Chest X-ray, PA view. Patient: 53 years old, sex M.
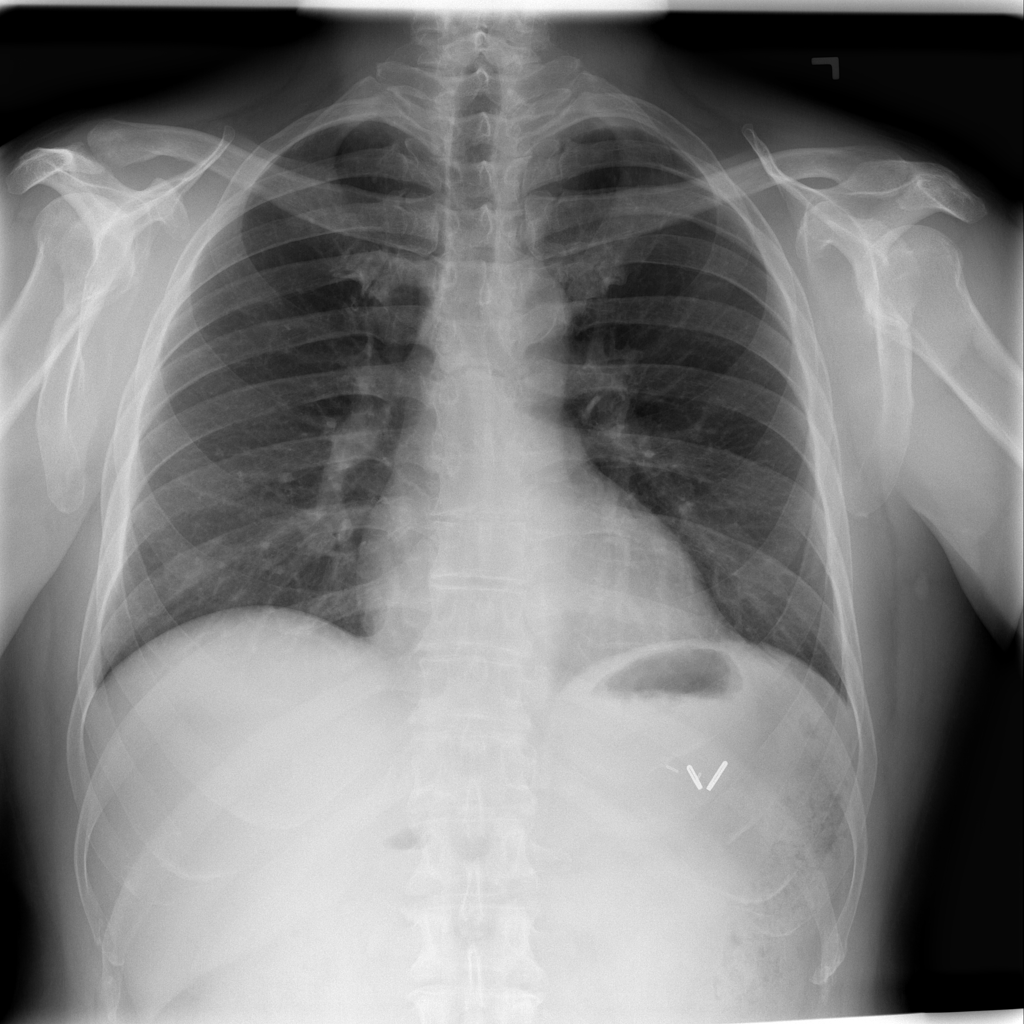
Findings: No Finding